Question: Calculate the minimum enclosing rectangle area of the following rectangle, where the sides of the enclosing rectangle must be parallel to the grid
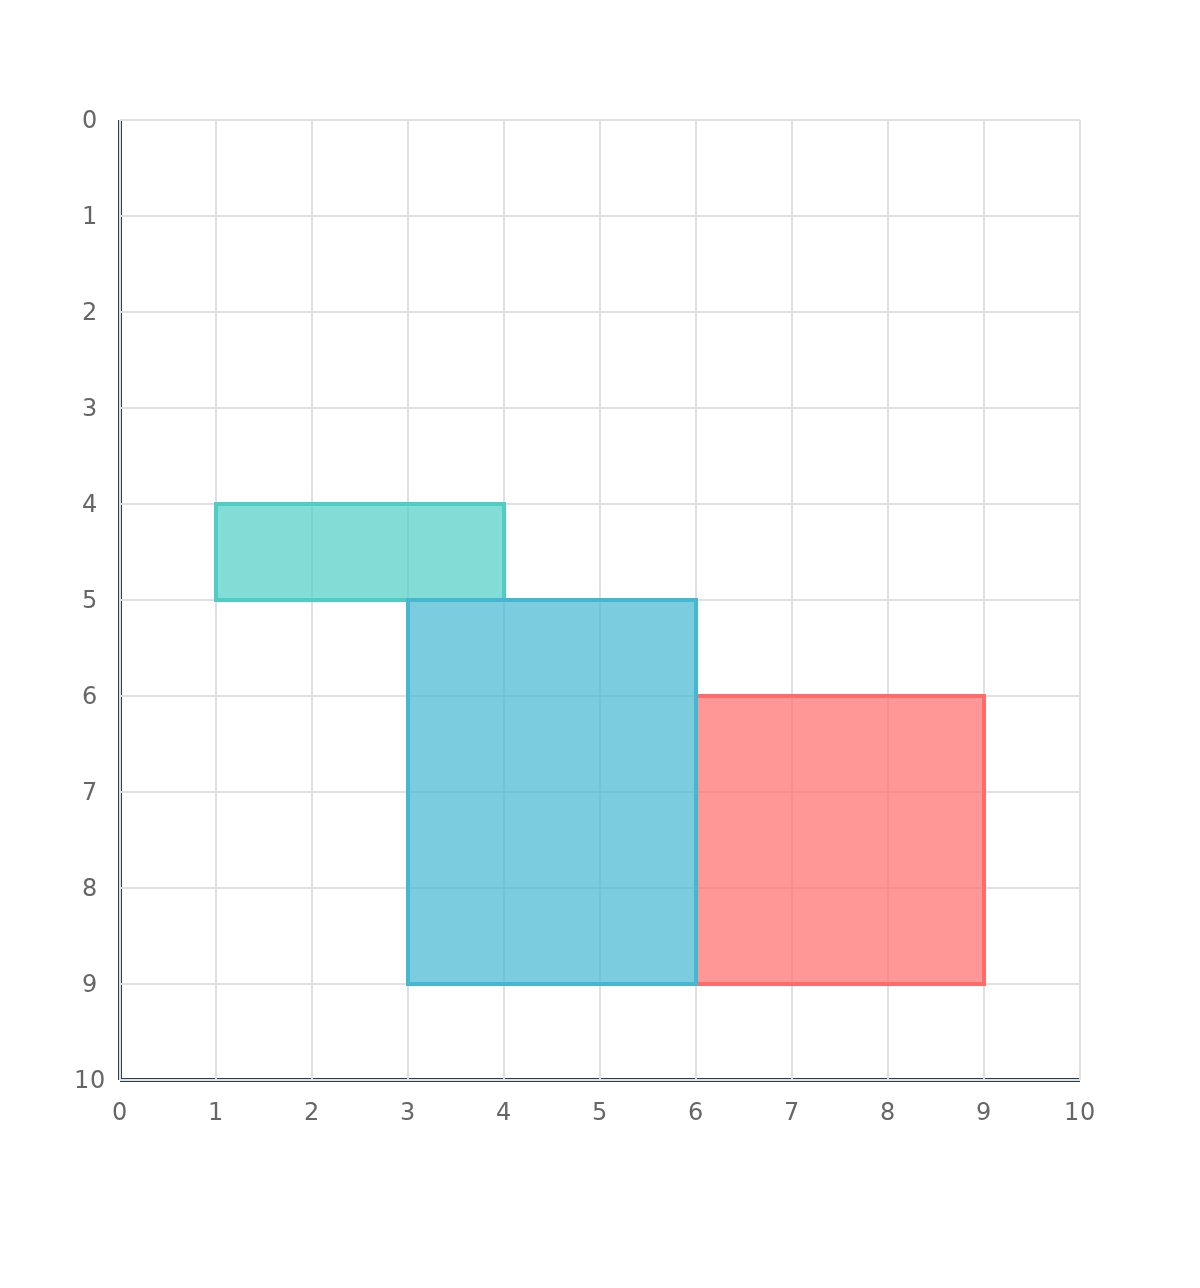
Answer: 40